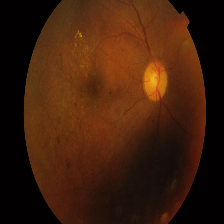
Diabetic retinopathy grade: Proliferative DR